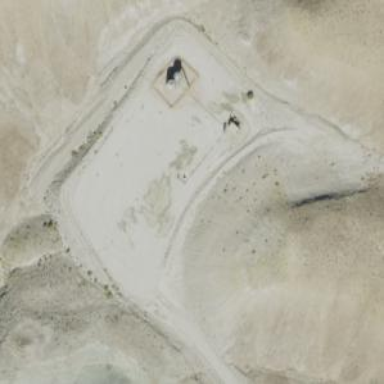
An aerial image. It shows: Petroleum well.